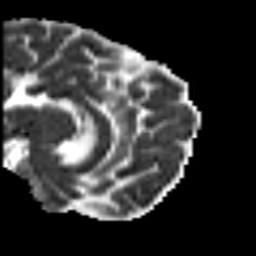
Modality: MD
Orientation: sagittal
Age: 45
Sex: female
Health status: ill
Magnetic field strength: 3 T
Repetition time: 8.4 s
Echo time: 0.0926 s